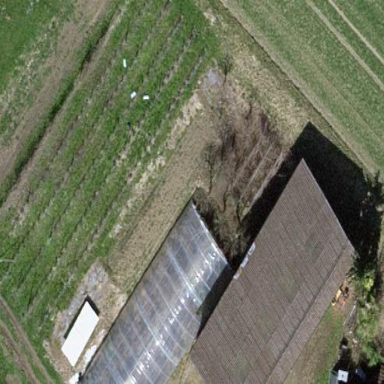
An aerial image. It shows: Orchard.